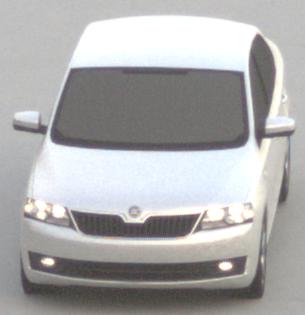
Make: Skoda
Model: Rapid
Detailed model: Rapid 1.2 Active Limousine
Model produced from: 2012/10
Model produced until: 2015/04
Doors: 5
Color: white
Road condition: dry road
Daytime: sunrise or sunset
Contrast: low contrast